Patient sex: M
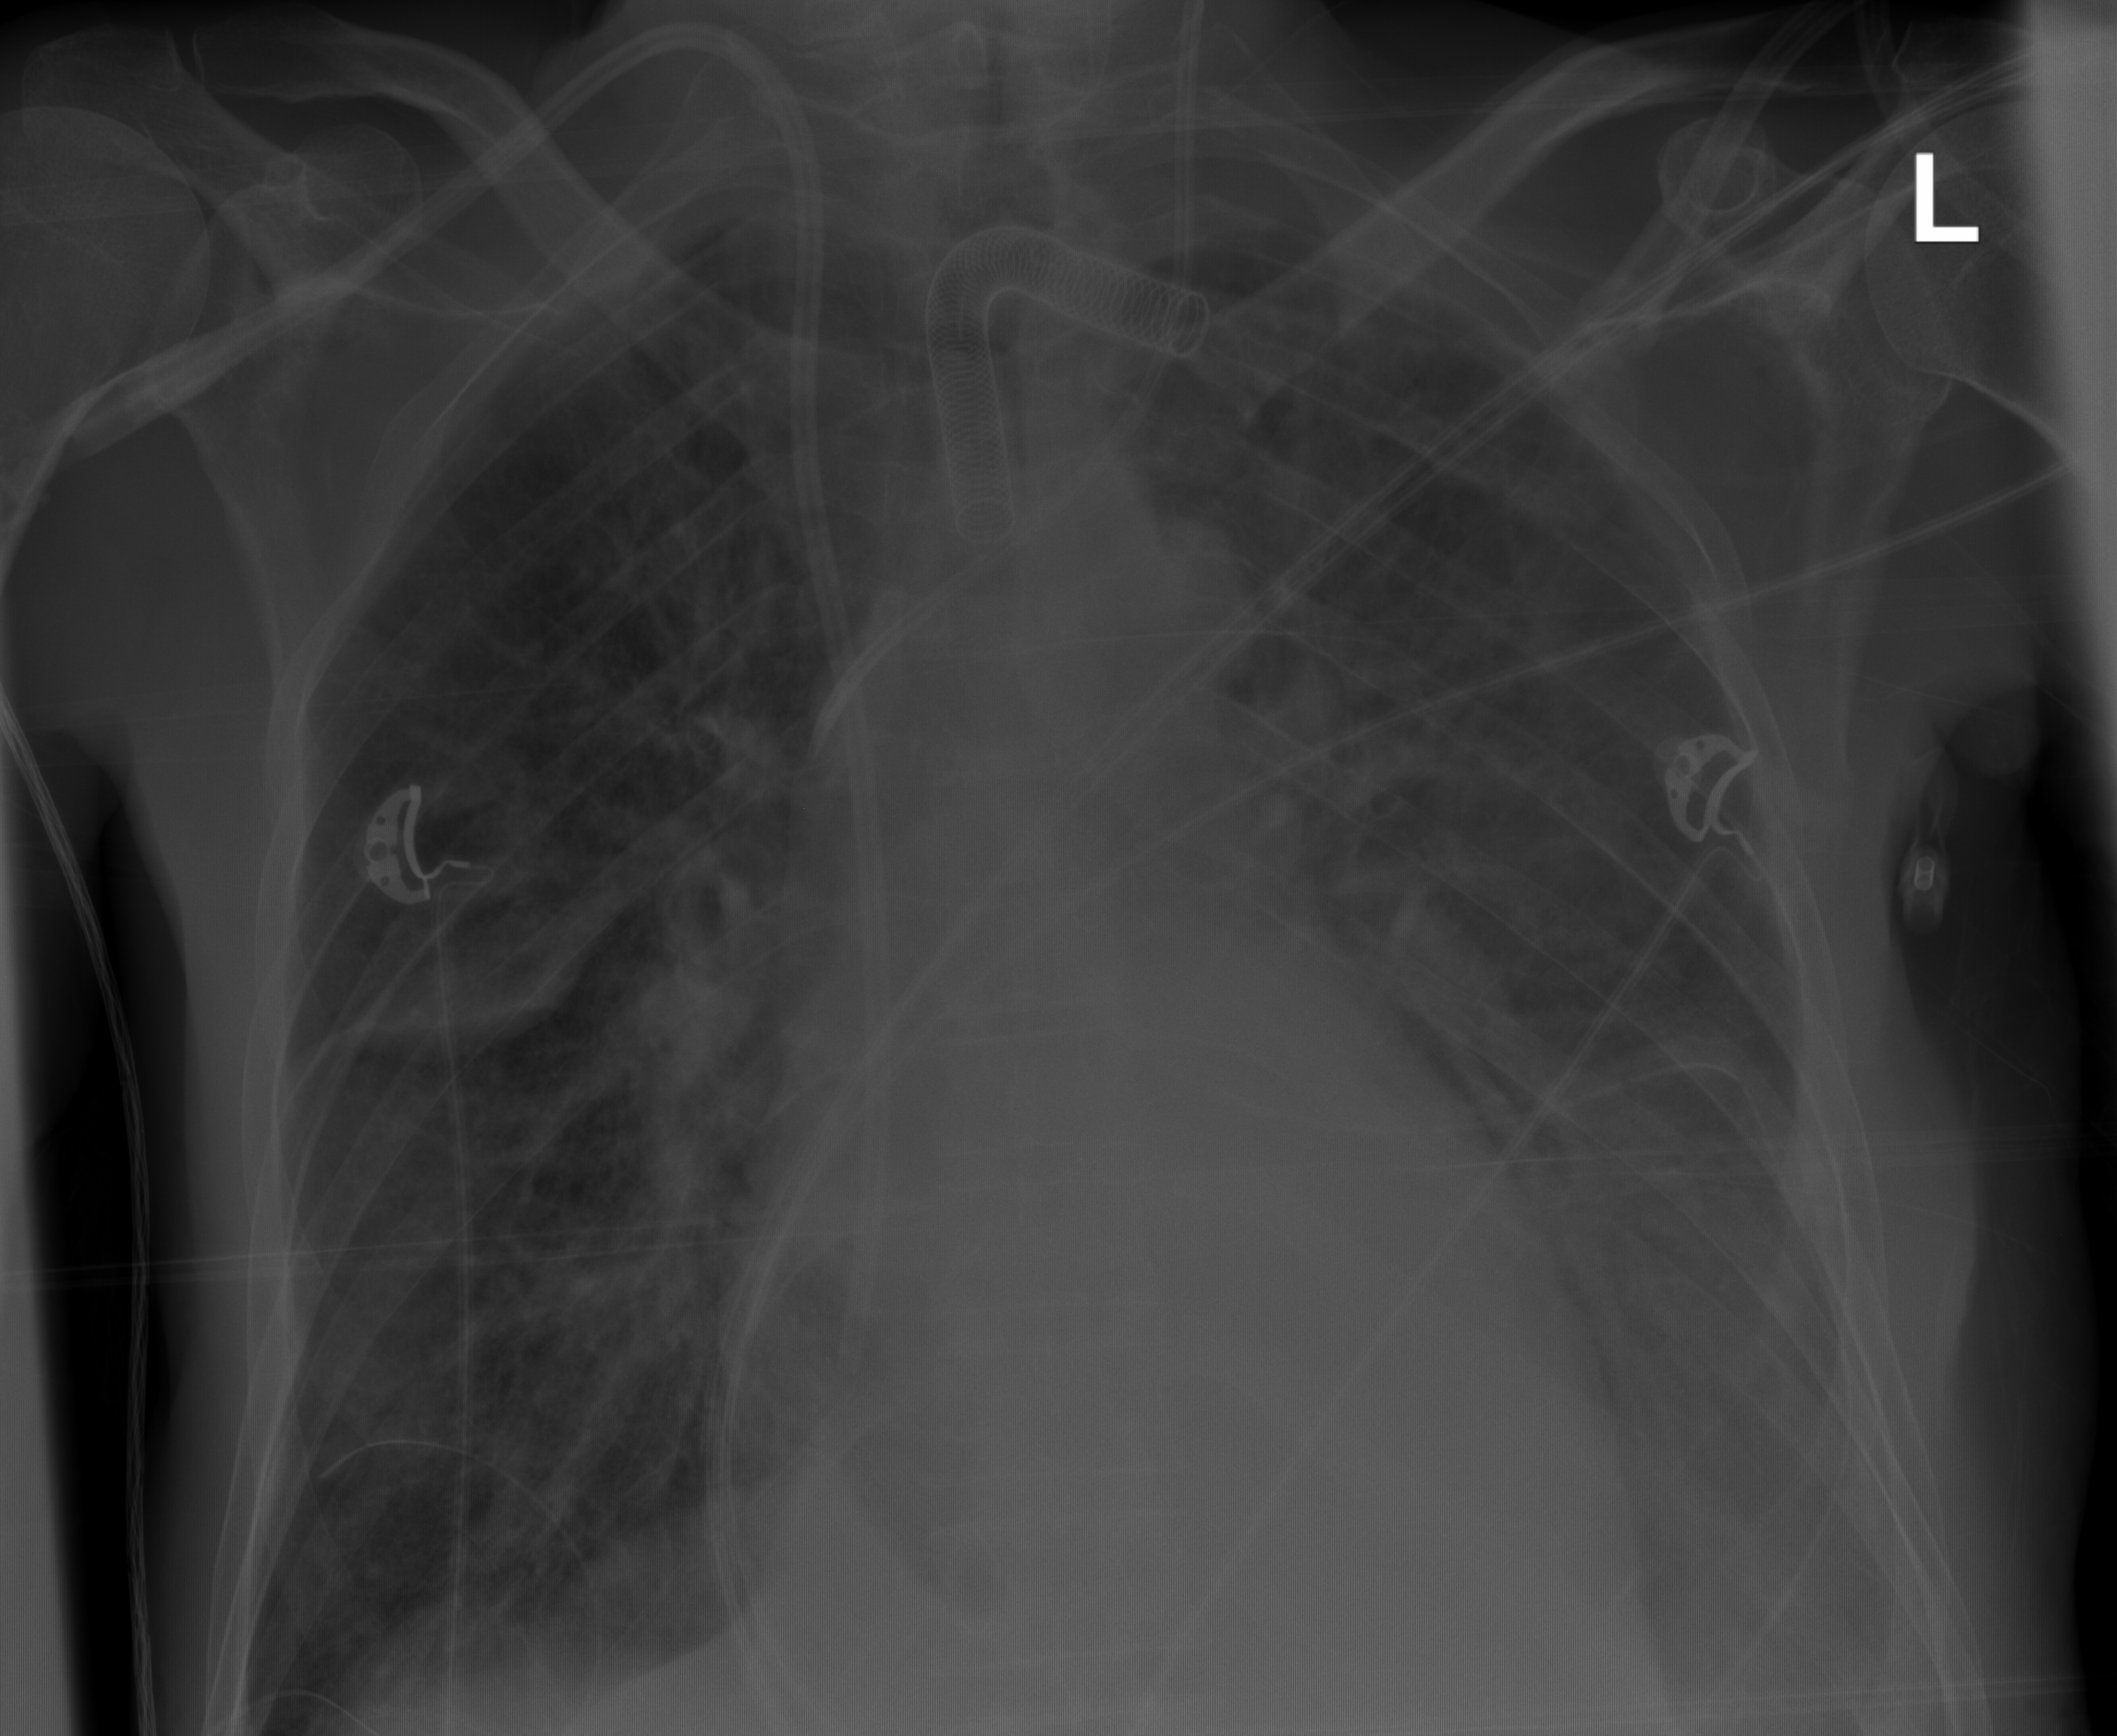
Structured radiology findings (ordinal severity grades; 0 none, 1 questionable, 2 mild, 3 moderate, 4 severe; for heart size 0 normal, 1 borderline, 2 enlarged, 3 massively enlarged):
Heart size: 1
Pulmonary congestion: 0
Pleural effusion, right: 0
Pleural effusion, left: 2
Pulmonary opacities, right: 2
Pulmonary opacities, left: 2
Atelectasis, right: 2
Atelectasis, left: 2